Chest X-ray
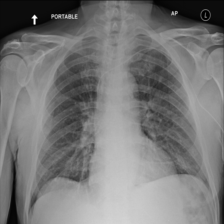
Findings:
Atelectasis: negative
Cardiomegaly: negative
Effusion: negative
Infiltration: negative
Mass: positive
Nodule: negative
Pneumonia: negative
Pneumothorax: negative
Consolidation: negative
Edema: negative
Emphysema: negative
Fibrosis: negative
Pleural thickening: negative
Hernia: negative